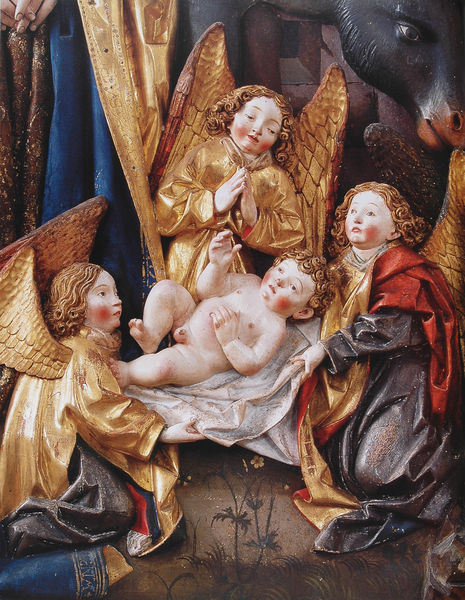
Titel: Hochaltar, linker Flügel, Geburt Christi (Detail)
Künstler: Michel Erhart
Standort: Blaubeuren
Institution: ehemalige Abteikirche St. Johannes d.T.
Schlagwörter: blau, blätter, flügel, nackt, weiß, ausschnitt, blume, blumen, braun, holz, kleid, kleider, schwarz, blüten, gras, rot, tier, tuch, malerei, blass, falten, federn, halten, hände, erde, kirche, boden, gewand, gold, haare, decke, kind, gotik, locken, esel, kinder, engel, skulptur, relief, farbig, wangen, backen, baby, blue, hands, red, religious, robes, white, face, gilded, golden, hair, three, detail, flowers, sheet, tapestry, plant, plastik, bemalt, foto, fotografie, hintegrund, knabe, beten, altar, schnitzerei, skulpturen, plastiken, leintuch, flower, christus, jesus, christlich, angel, angels, naked, nude, bäckchen, head, child, grass, kitsch, putten, anbetung, fabric, silk, saint, curls, sculpture, statue, wings, vergoldung, geschnitzt, schnitzwerk, altarbild, children, cherub, cherubs, geburt, krippe, arms, cheecks, cheeks, clothes, leaves, prayer, jesuskind, hoden, statues, retabel, religion, animal, cloth, cow, horse, neugeboren, christ, cheek, schristus, christian, farbig gefasst, farbige fassung, gebutz, christianity, pray, wing, guilded, guilding, penis, babies, ass, rosy, donkey, infant, mule, holding, birth, adoration, curly, manger, genitals, nativity, bethelehem, rosy cheeks, baby jesus, christ child, siblings, swaddle, fiction, satue, scheks, horsehead, goldielocks, pudgy